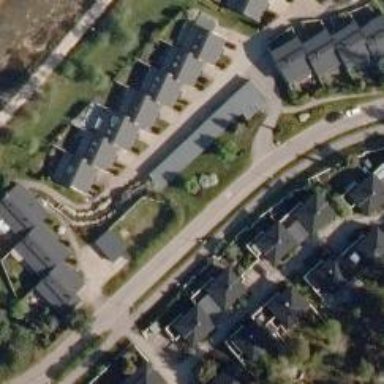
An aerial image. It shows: Terrace building with gabled roof.